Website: walmart
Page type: gifting
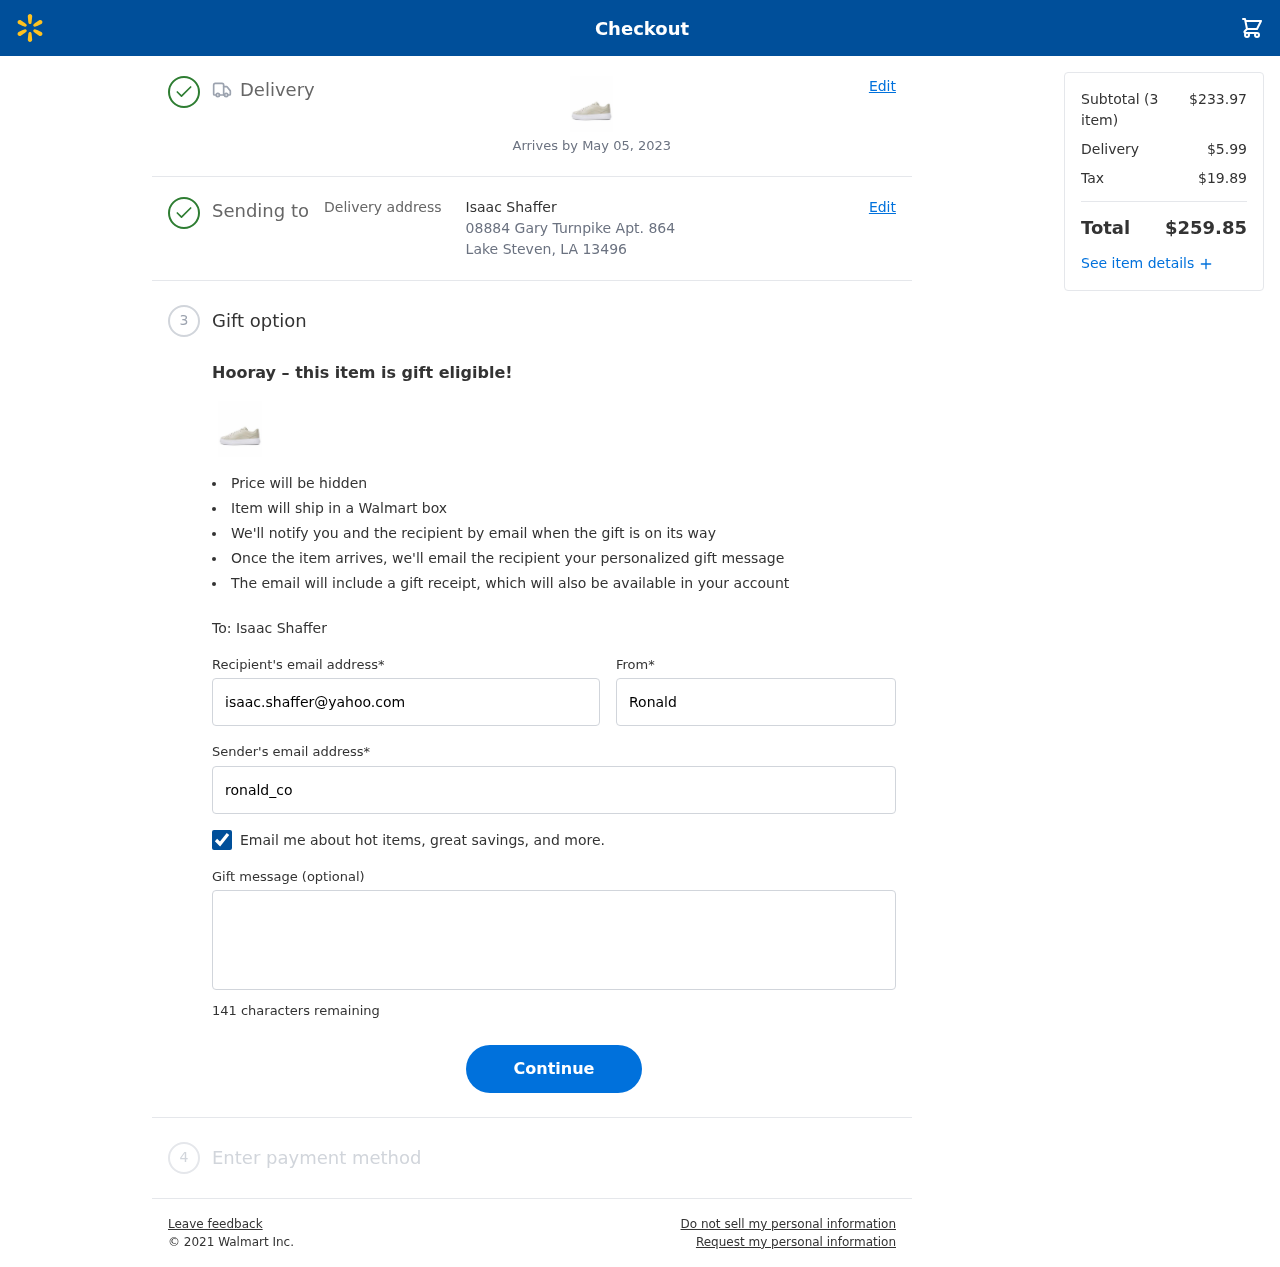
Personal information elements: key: PII_CITY_STATE_ZIP
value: Lake Steven, LA 13496
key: PII_EMAIL
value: ronald_coleman@hotmail.com
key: PII_FIRSTNAME
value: Ronald
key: PII_GIFT_EMAIL
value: isaac.shaffer@yahoo.com
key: PII_GIFT_FULLNAME
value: Isaac Shaffer
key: PII_GIFT_MESSAGE
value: Isaac, I saw these trainers and immediately thought of you—I know how much you love comfy style! Hope they add a little extra pep to your step. Enjoy!
Ronald
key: PII_STREET
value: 08884 Gary Turnpike Apt. 864
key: PII_GIFT_FIRSTNAME
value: Isaac
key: PII_GIFT_LASTNAME
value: Shaffer
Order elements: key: ORDER_DELIVERY_DATE
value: Arrives by May 05, 2023
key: ORDER_NUM_ITEMS
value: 3
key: ORDER_SUBTOTAL
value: $233.97
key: ORDER_SHIPPING_COST
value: $5.99
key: ORDER_TAX
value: $19.89
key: ORDER_TOTAL
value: $259.85